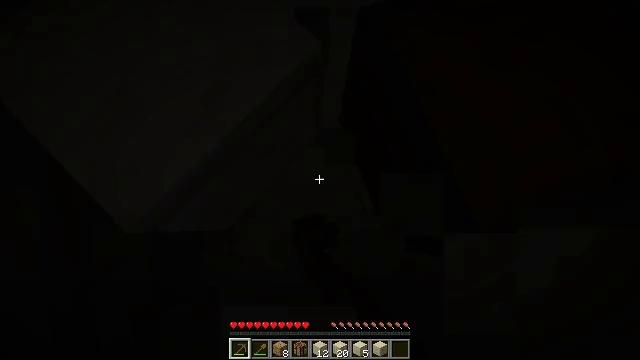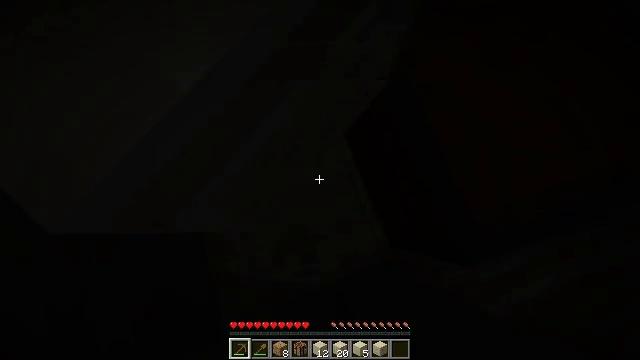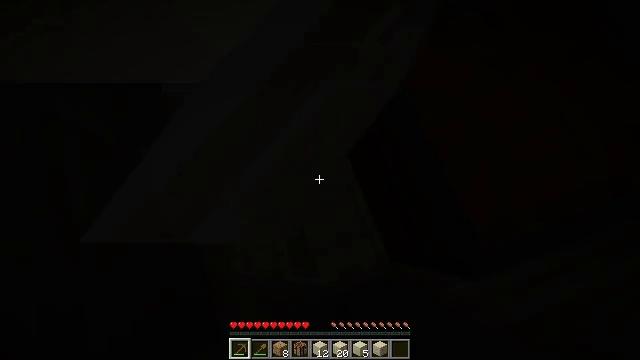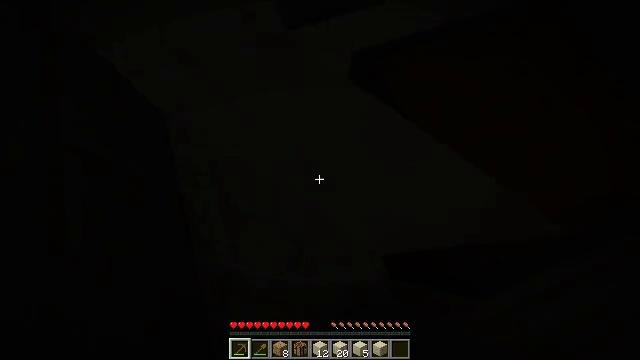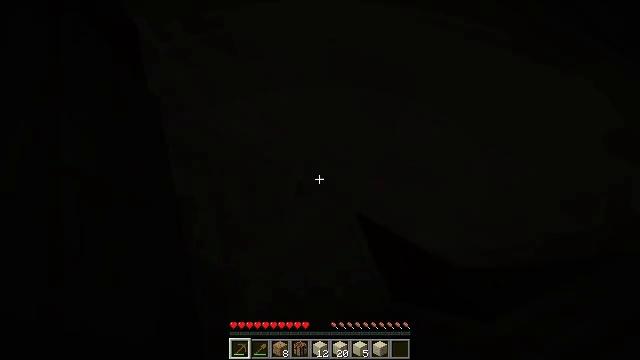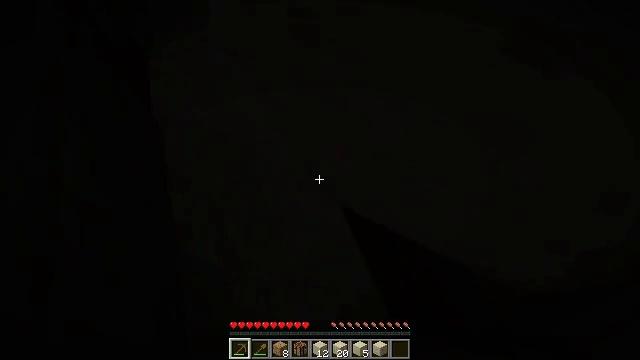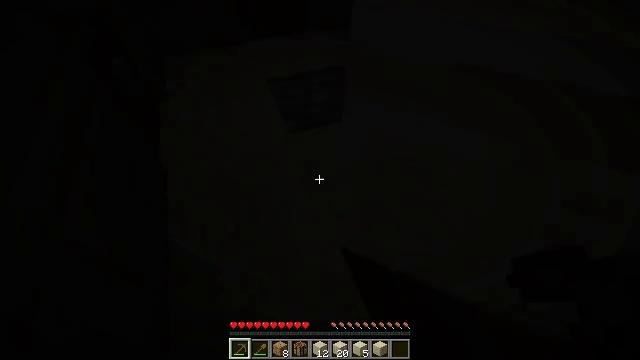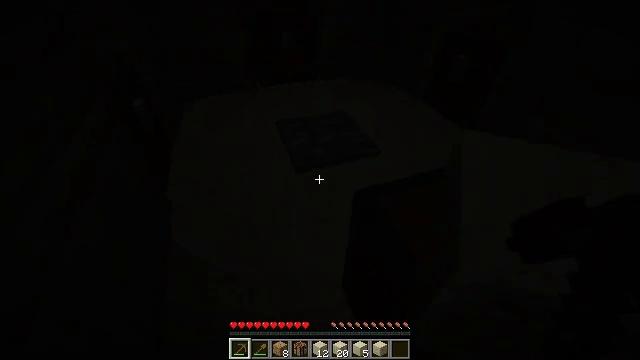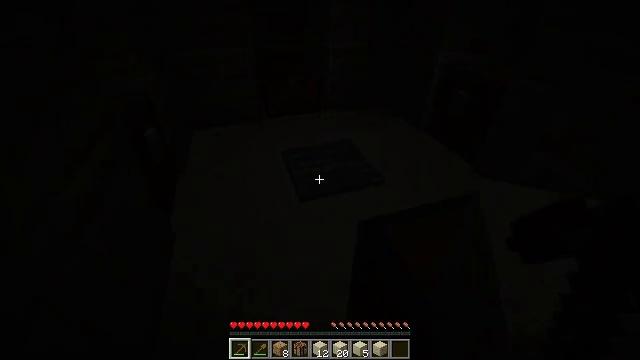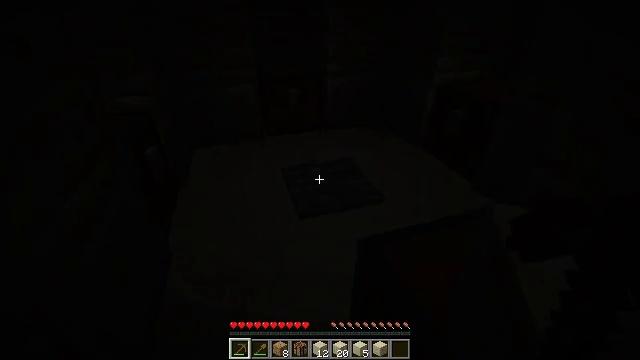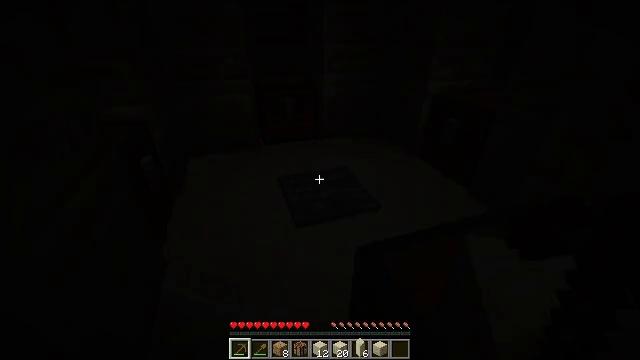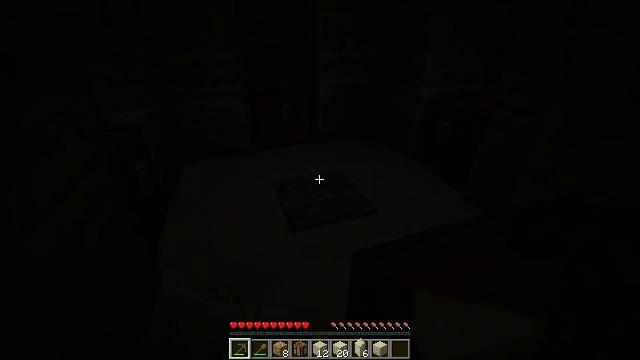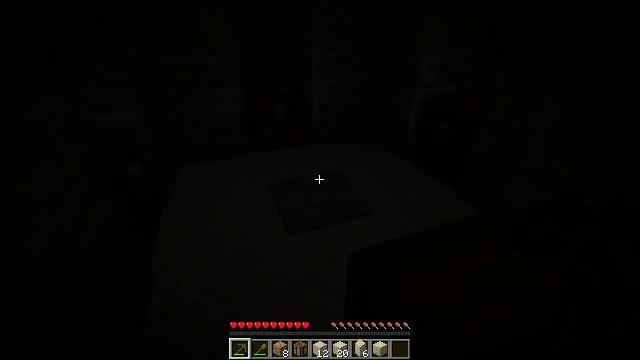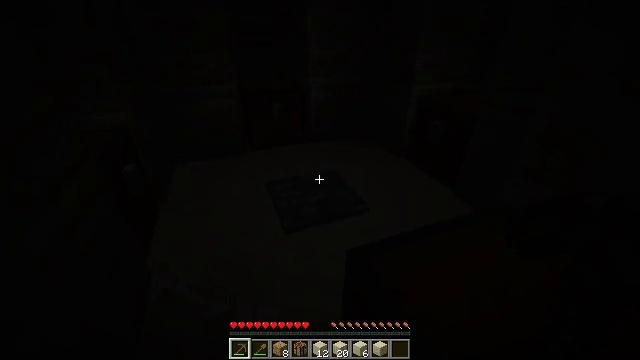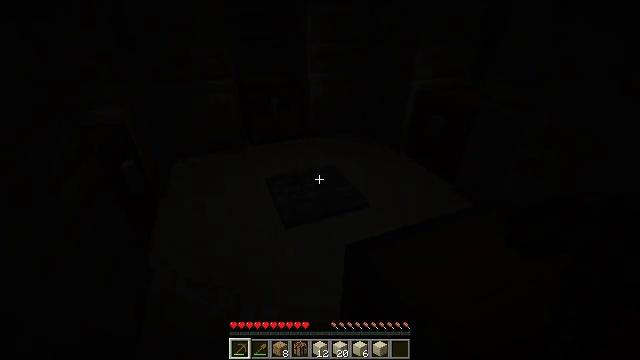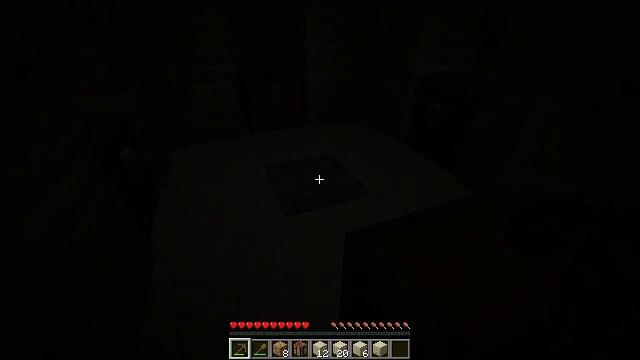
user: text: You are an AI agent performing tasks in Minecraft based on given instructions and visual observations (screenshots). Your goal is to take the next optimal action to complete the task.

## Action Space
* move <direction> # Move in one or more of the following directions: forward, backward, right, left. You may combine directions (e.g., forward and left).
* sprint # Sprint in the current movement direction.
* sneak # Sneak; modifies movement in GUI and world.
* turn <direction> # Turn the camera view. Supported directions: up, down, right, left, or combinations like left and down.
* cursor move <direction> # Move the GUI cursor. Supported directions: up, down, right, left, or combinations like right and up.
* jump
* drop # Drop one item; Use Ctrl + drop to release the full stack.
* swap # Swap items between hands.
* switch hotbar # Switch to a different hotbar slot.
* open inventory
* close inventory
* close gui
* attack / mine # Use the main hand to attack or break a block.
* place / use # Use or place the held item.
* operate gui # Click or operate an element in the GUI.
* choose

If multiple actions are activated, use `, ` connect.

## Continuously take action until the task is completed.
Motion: motion action
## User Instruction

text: Mine the stone pressure plate.
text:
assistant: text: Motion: no_op
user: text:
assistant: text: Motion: turn up
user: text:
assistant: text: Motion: turn up
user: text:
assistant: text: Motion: turn up
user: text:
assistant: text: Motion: turn up
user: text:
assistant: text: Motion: turn up
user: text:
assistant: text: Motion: turn left and up
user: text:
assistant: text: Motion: turn left and up
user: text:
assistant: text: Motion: turn up
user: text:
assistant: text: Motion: turn up
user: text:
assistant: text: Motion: turn right and up
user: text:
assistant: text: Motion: turn right
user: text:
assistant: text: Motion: no_op
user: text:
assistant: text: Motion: turn down
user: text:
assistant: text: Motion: turn down
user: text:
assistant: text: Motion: turn down, attack / mine
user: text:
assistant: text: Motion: attack / mine
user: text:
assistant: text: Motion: attack / mine
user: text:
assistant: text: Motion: attack / mine
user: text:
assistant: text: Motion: attack / mine
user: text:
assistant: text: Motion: attack / mine
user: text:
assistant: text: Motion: attack / mine
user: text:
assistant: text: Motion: attack / mine
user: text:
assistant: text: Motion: attack / mine
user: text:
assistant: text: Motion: attack / mine
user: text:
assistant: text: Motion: attack / mine
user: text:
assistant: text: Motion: attack / mine
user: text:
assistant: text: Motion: attack / mine
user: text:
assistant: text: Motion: attack / mine